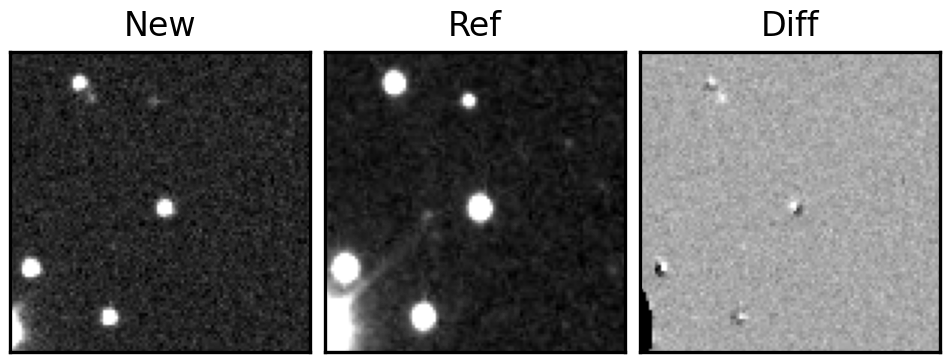
Label: bogus